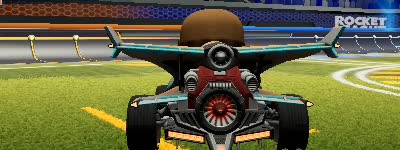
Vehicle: aftershock